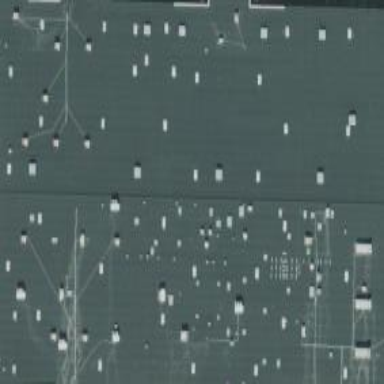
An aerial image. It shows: Warehouse.